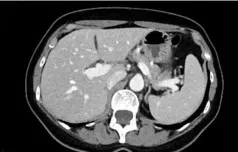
Baseline poziotinib] and subsequently on March 2021. Demonstrated a PR.
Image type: radiology (ct)